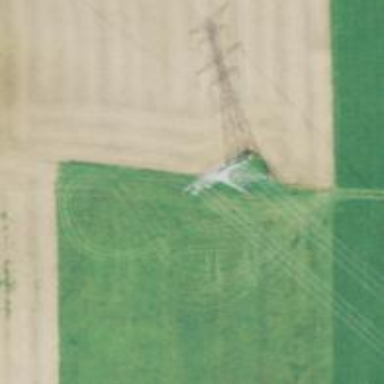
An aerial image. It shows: Lattice structure tower used for power transmission.